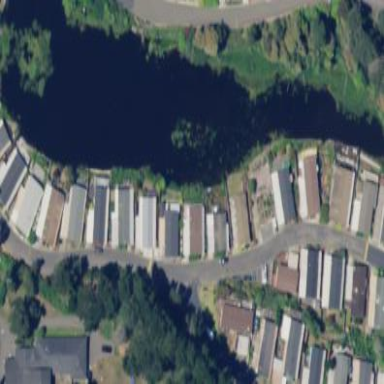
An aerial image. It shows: Residential area designated as trailer park.